Question: Around my image processing software I use exiftool to successfully shuffle around exif info from Cr2, TIFF, JPG files. The added tags, such as "keywords", are all visible in OSX (mountain lion) Finder, Preview and nicely indexed by Spotlight.
For PNGs I need to fallback to XMP as this is the metadata container for PNG. However, exiftool-added tags do not seem to be picked up by neither Preview nor SpotLight. In contrast, if I first add a tag in Preview and use exiftool to add a new tag later, this IS indexed. The difference here I see here in the XMP raw data, where exiftool newly creates a header, while Preview does not.
As an example, look at the following PNG from the Wikipedia page on PNG without metadata <URL>:

Adding a keyword using exiftool, and afterwards dumping the XMP datablock:
'''
exiftool -xmp-dc:subject=ViaExifSubject ./PNG_transparency_demonstration_1.png
exiftool -xmp -b ./PNG_transparency_demonstration_1.png
'''
Gives the following XMP data:
'''
<?xpacket begin='' id='W5M0MpCehiHzreSzNTczkc9d'?>
<x:xmpmeta xmlns:x='adobe:ns:meta/' x:xmptk='Image::ExifTool 9.02'>
<rdf:RDF xmlns:rdf='http://www.w3.org/1999/02/22-rdf-syntax-ns#'>
<rdf:Description rdf:about=''
xmlns:dc='http://purl.org/dc/elements/1.1/'>
<dc:subject>
<rdf:Bag>
<rdf:li>ViaExifSubject</rdf:li>
</rdf:Bag>
</dc:subject>
</rdf:Description>
</rdf:RDF>
</x:xmpmeta>
<?xpacket end='r'?>
'''
However, in Preview or Finder info panel, no "ViaExifSubject" is found.
Alternatively, using OSX Preview to add comments (Open in Preview, Show Inspector, Go to Keywords tab, click '+' to add keyword). XMP dumped again via exiftool:
'''
<x:xmpmeta xmlns:x="adobe:ns:meta/" x:xmptk="XMP Core 5.1.2">
<rdf:RDF xmlns:rdf="http://www.w3.org/1999/02/22-rdf-syntax-ns#">
<rdf:Description rdf:about=""
xmlns:dc="http://purl.org/dc/elements/1.1/">
<dc:subject>
<rdf:Bag>
<rdf:li>viaPreview</rdf:li>
</rdf:Bag>
</dc:subject>
</rdf:Description>
</rdf:RDF>
</x:xmpmeta>
'''
The 'xpacket' header is not present in Preview generated keyword, and the XMP Toolkit is different. The "viaPreview" tag is visible now, e.g. using 'mdls' on the CLI.
Pushing raw XMP info into a file also doesn't give the expected result:
'''
exiftool "-xmp<=viaexif.xmp" PNG_transparency_demonstration_1.png
'''
I suspect that I am overseeing an external data parser that needs to be 'activated', picks up the tags and puts them in a different store (e.g. .DS_store). I have not seen any xattr being added.
These are my questions:
- - <URL>-
---
I dug up my xmp_sdk on my disk and experimented with the provided samples:
ModifyXMP can write "pure" XMP info into PNG which is shown in OSX Finder -- this is a good target.
ReadingXMP can read XMP info inserted by ExifTool into PNG, although this info is not shown in OSX Finder.
The file size is similar when looking at ModifyXMP's output and exiftool inserting the exact same XMP blob. A diff shows that exiftool appends at the end of the file where XMP sdk puts it in the header of the PNG. The <URL> states that
Conclusion: There is a (slight) difference in how exiftool writes XMP and this specifically messes with OSXs metadata retrieval.
For now:
- - I <URL>.Finally, Phil Harvey decided to fix this problem in Exiftool itself:> I have done a lot of work on this, and will have a new option to allow you to write XMP before the PNG IDAT chunk. The corresponding command will look like this:
'exiftool -api PNGEarlyXMP' ...- Filed a bug at Apple -- Update dec 2014: Apple closed my bug stating that they will not take any action on this topic
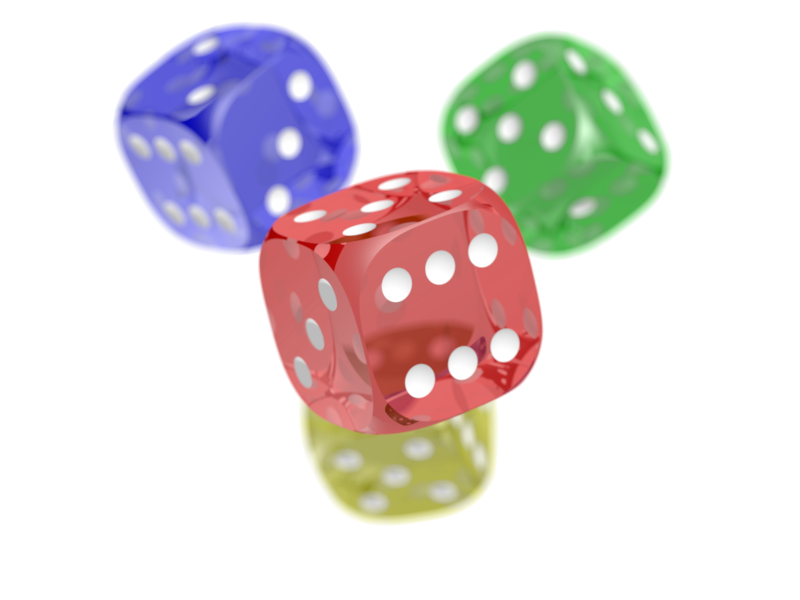
Answer: 1. You try XMP Toolkit SDK and its samples and write metadata for PNG.
2. OSX uses IPTC (not sure, read somewhere) and XMP toolkit does reconcile XMP and IPTC, therefore the keyword added using XMP Toolkit will be searchable on OS X.
From your observation it looks like 'exiftool' doesn't reconcile IPTC and XMP. What you could try is to try and change both IPTC and XMP inside PNG and see if it is searchable.